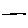
Label: line